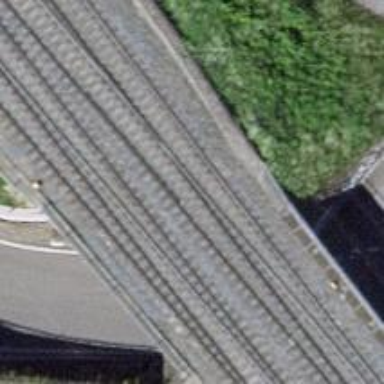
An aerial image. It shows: Single railway track with electrification through contact line.